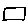
Label: square